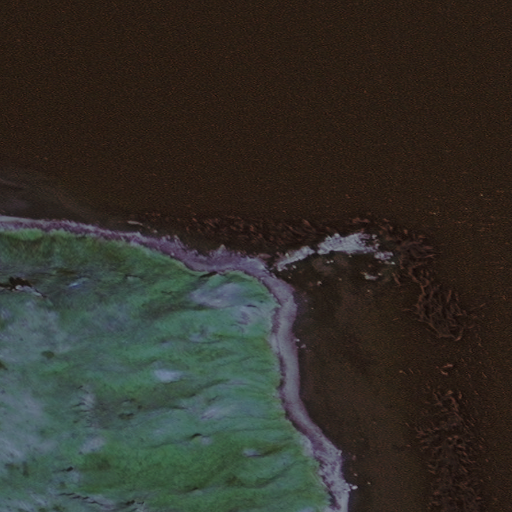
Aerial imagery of cape in Alaska named Whirl Point containing only unknown